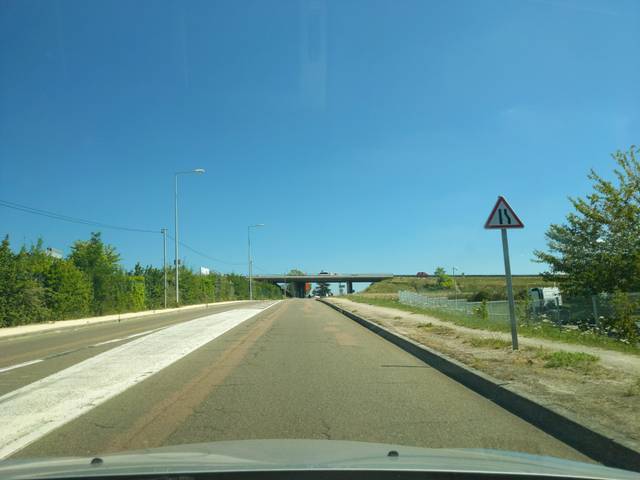
Region: France
Coordinates: 47.356, 5.064